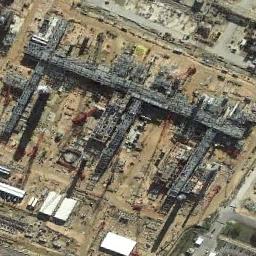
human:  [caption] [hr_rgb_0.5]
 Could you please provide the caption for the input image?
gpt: In an industrial area, There are factories, Roads and some large-scale open-air machinery and equipment, Pipelines, Etc .

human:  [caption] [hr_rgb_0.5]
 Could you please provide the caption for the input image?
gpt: The industrial area has a construction site, Lots of industrial equipment and some workshops .

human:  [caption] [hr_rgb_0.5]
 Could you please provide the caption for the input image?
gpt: There are many houses of different shapes and sizes in the industrial zone .

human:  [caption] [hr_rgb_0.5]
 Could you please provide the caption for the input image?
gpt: There are few houses in the industrial area .

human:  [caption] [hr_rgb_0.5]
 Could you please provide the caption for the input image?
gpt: There are some black buildings and white buildings on the industrial area .